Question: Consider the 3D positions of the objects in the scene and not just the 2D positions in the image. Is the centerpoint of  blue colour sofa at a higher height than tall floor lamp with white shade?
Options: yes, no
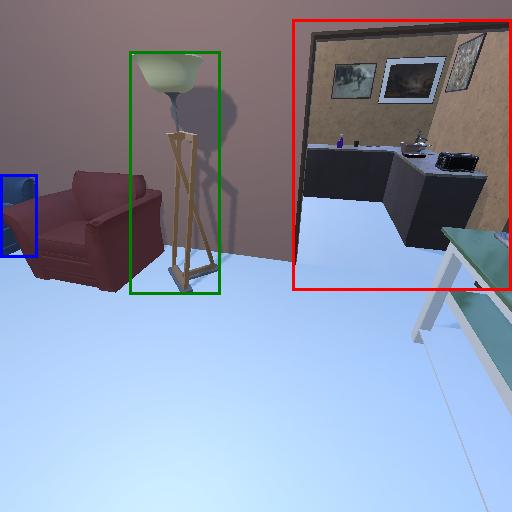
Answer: yes